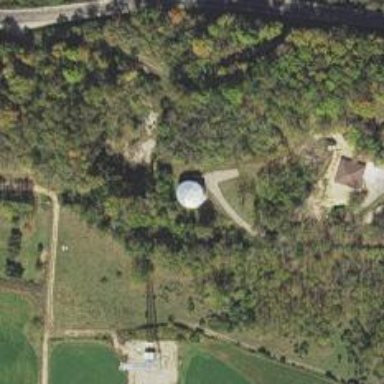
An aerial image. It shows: Water tower that is man-made.